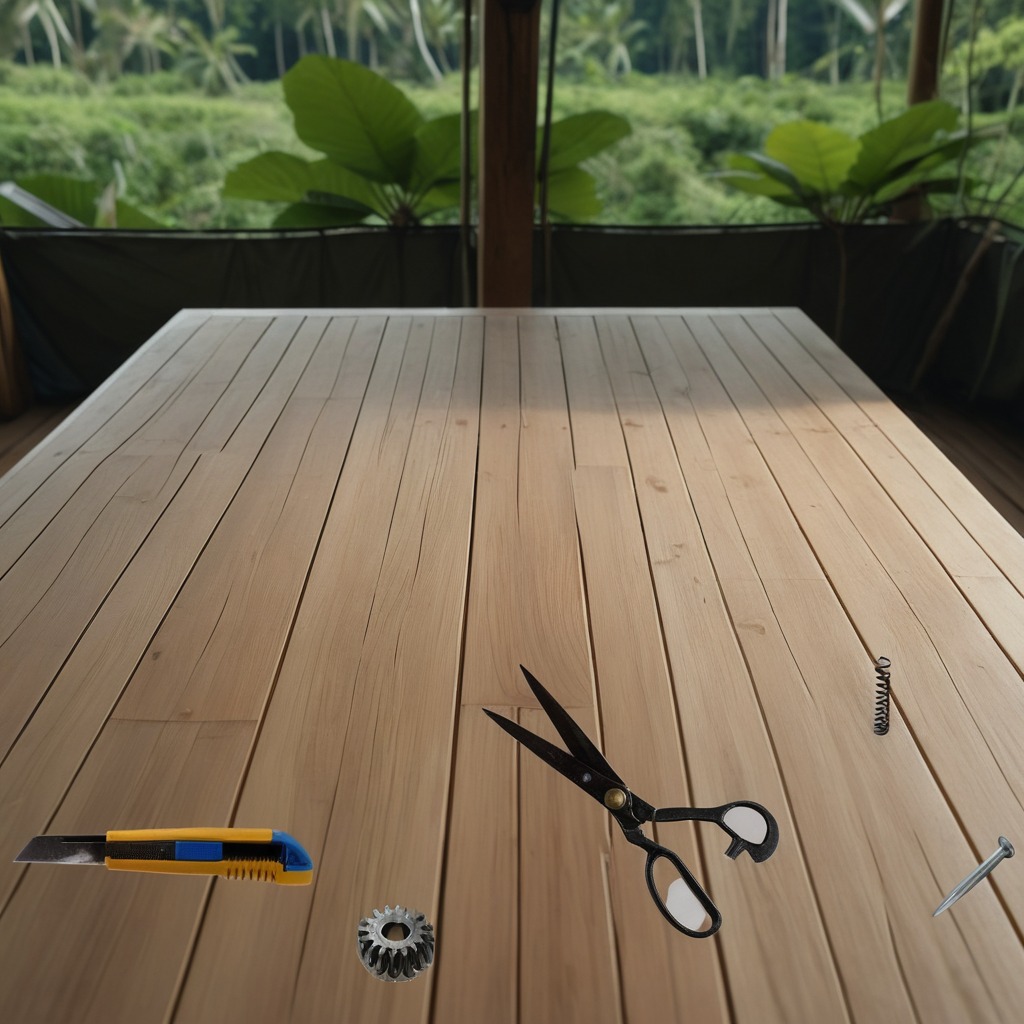
A steel gear with teeth, a utility knife, an iron nail, a coiled metal spring, and a pair of scissors are lying on a wooden table inside a jungle field workshop tent.